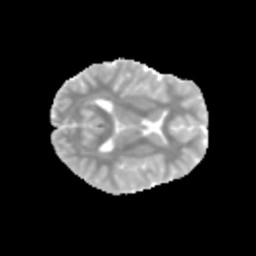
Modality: MD
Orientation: axial
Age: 12
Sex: female
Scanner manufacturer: siemens
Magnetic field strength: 3 T
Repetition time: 3.8 s
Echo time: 0.07 s